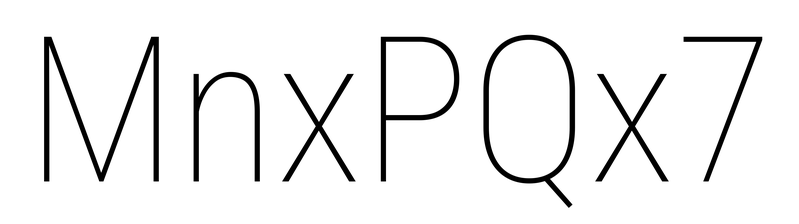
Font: Roboto_Condensed_Thin